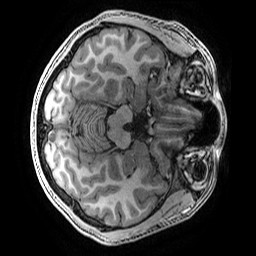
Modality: T1w
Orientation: axial
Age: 15
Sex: male
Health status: ill
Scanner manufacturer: ge
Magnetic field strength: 3 T
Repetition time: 0.007664 s
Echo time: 0.00342 s